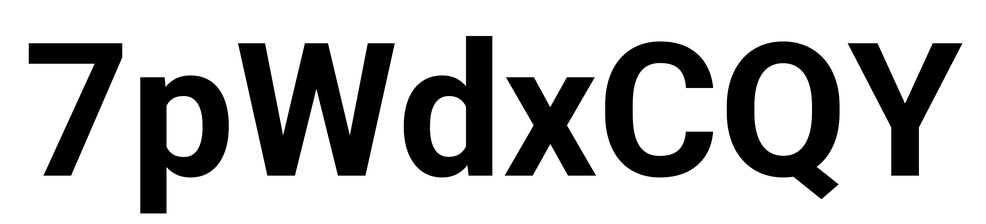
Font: Roboto_Bold